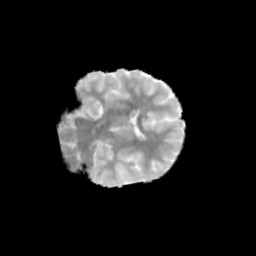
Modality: MD
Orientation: coronal
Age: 9
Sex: female
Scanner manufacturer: siemens
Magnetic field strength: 3 T
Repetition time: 3.8 s
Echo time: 0.07 s